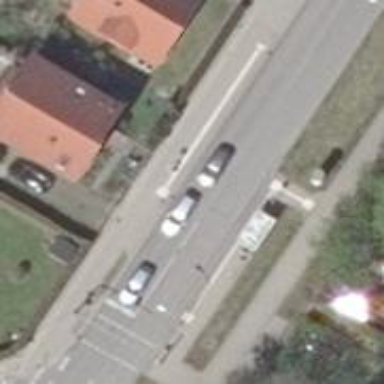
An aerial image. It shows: Tertiary road with asphalt surface and cycle track.